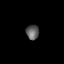
Tissue: skin
Cell type: Epithelial cells
Senescence score: 0.2272
Nuclear area (px): 183
Mean DAPI intensity: 96.082